Question: I have an android application that i built on PhoneGap 2.7.I installed phonegap 3.5 using cmd and tried to upgrade an app as shown here
<URL>
But when i do it using cmd it gives me the following error:
Unlike phonegap 3.5 the android application that I built in PhoneGap 2.7 does not have a platform folder.So what am I supposed to?and how can I verify if it is upgraded or not?
I had also seen these phonegap documentation
<URL>
But It does not show how to directly upgrade from 2.7 to 3.5
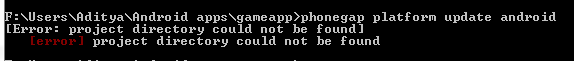
Answer: I don't think phonegap platform update works for upgrading from something older than 3.x.
For phonegap/cordova cli to work it has to detect a project with the structure of 3.x projects.
To upgrade your project in 2.x you have to
> - - - create the new project from the www folder you had in your old project:cordova create nameforprojectfolder com.test.app Testapp --copy-from=pathtooldwwwfolder- change current dir to the newly created folder- add the android platform:cordova platform add android- in cordova/phonegap 3.x no plugin is added by default so you will have to add all the plugins you use :cordova plugin add uri.of.plugin- customize config.xml to your needs- build the android project (this will create files in the platforms/android folder)cordova build android- You may need to customize AndroidManifest.xml in platforms/android/AndroidManifest.xml
Now you can use the CLI to work with your project.